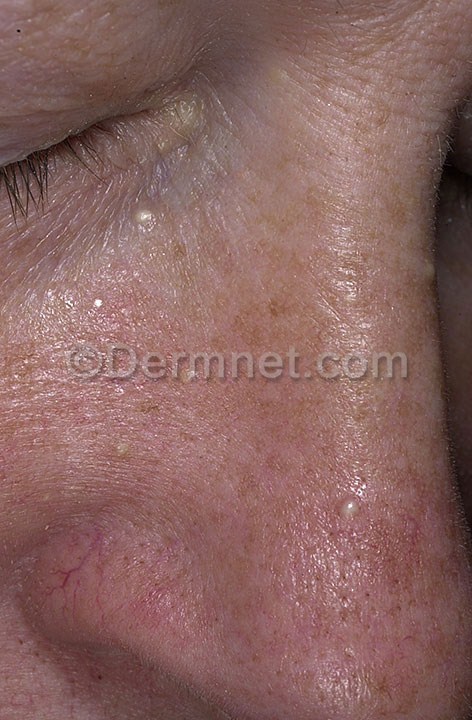
Disease: Light Diseases and Disorders of Pigmentation